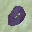
Label: 0